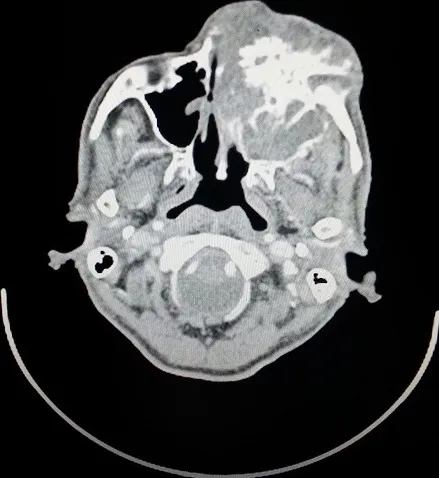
Facial computed tomography showing a large enhancing mass of the left maxillary sinus.
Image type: radiology (ct)